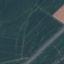
Land use / land cover: Highway